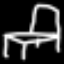
Label: chair